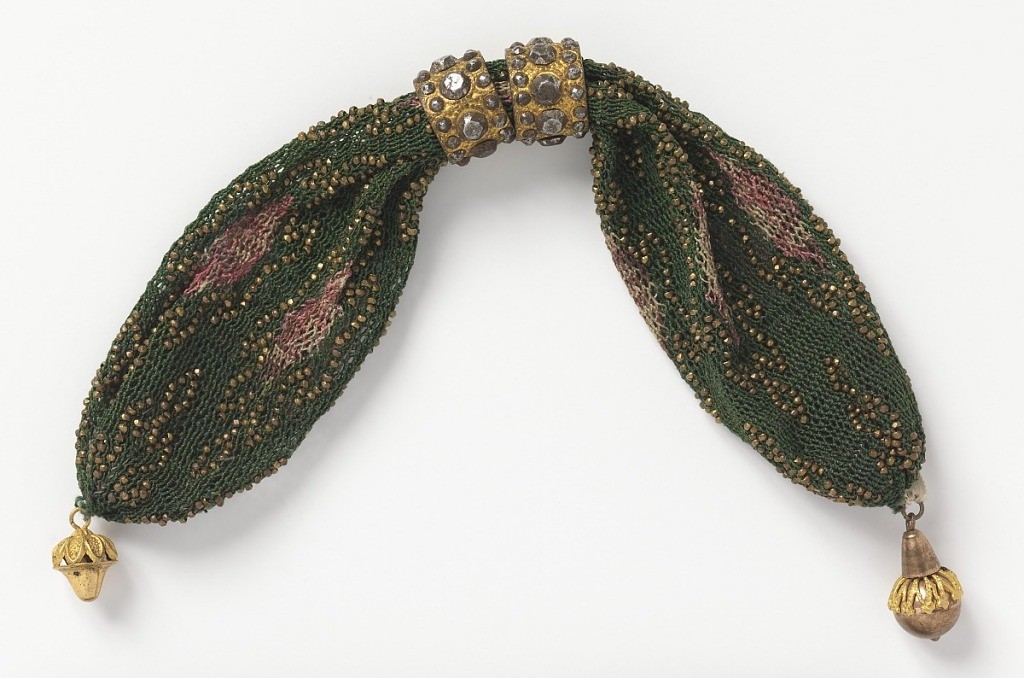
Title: Miser's purse
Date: early 19th century
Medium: silk, metal Technique: crochet
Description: Crocheted dark green silk with eight small areas crocheted in pink and white silk.  Gold beads outline these small areas in a fretwork pattern. Opening controlled by two gold rings with cut steel insets. Gold drops at either end; one an acorn shape, the other, a ball.